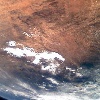
Label: land